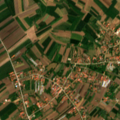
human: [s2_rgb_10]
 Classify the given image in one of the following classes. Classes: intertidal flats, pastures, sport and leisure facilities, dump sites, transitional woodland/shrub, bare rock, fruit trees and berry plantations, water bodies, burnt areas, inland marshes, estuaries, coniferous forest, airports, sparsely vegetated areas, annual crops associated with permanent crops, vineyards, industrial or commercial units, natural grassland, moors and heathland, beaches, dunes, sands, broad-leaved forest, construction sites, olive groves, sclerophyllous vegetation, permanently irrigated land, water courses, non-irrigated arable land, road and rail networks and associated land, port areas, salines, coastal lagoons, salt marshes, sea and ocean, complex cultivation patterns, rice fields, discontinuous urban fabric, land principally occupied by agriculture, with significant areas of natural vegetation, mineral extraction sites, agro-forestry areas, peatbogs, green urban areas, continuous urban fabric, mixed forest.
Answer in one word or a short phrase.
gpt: discontinuous urban fabric, non-irrigated arable land, complex cultivation patterns